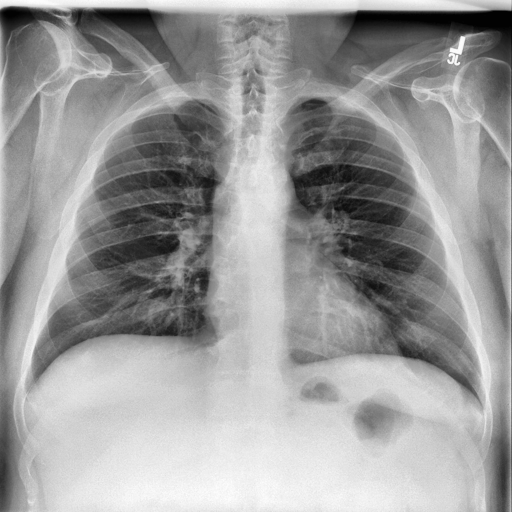
Finding: NORMAL